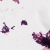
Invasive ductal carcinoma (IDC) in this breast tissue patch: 0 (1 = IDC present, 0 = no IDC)